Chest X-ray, PA view. Patient: 43 years old, sex F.
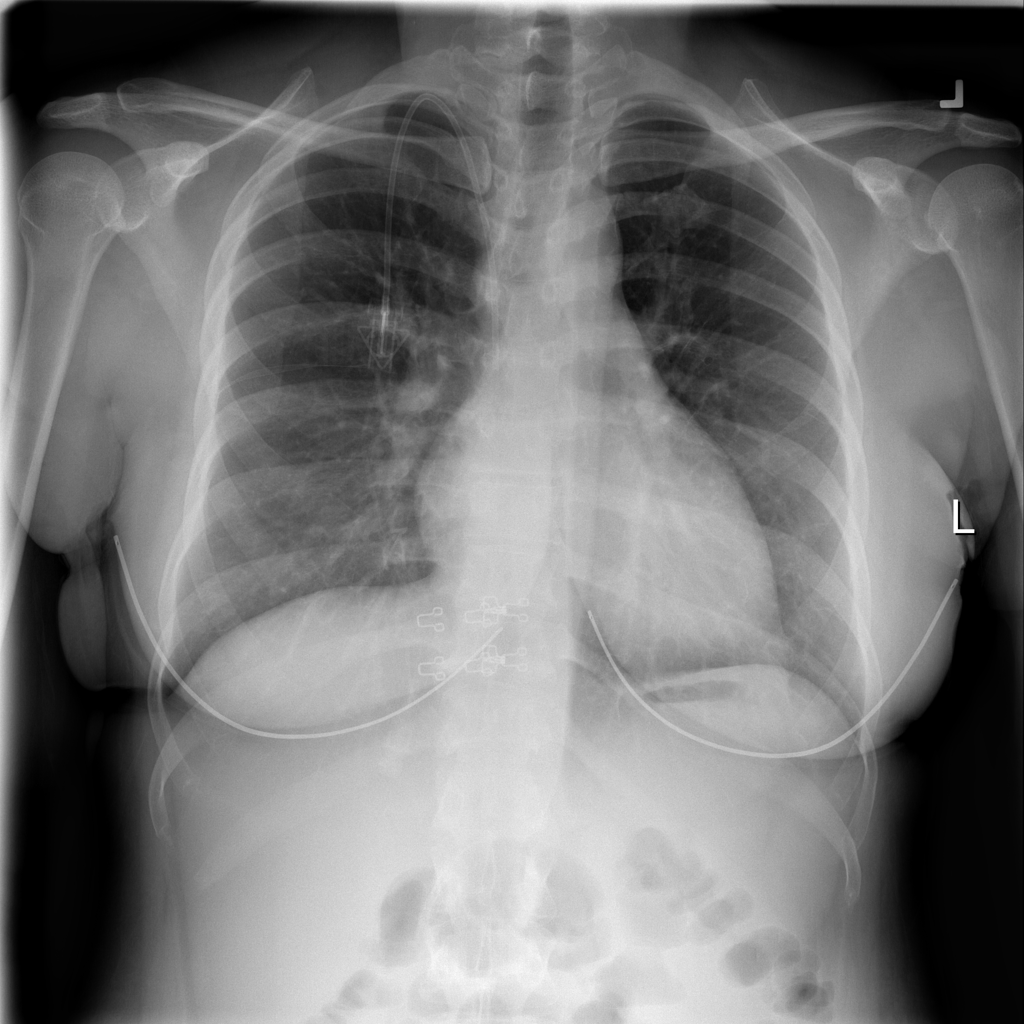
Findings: Infiltration